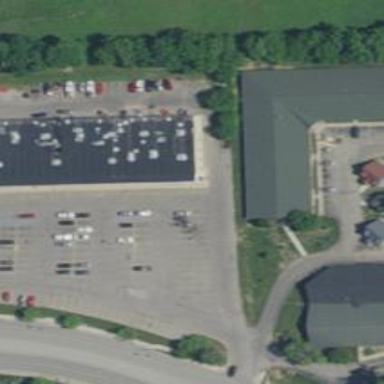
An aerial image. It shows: Healthcare clinic.